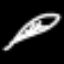
Label: leaf